【题型】解答题　【知识点】平面几何　【难度】easy
已知：如图, 在四边形 $ABCD$ 中, $AD // BC$, 点 $E$ 是对角线 $AC$ 上一点, $EA = ED$, 且 $\angle DAB = \angle DEC = \angle DCB$。

(1) 求证：四边形 $ABCD$ 是菱形；

(2) 延长 $DE$ 分别交线段 $AB$、$CB$ 的延长线于点 $F$、$G$, 如果 $GB = BC$, 求证：$AD^2 = 2EF \cdot GD$。
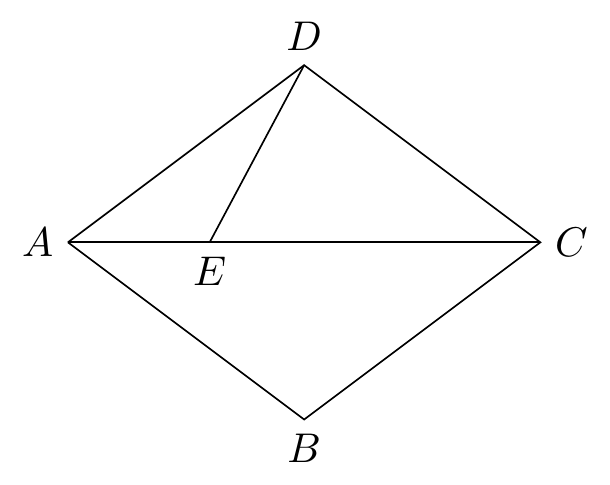
【解答】
解：(1)证明：$\because AD // BC$,

$\therefore \angle DAB + \angle ABC = 180^\circ$, $\angle CAD = \angle ACB$,

$\because \angle DAB = \angle DCB$,

$\therefore \angle DCB + \angle ABC = 180^\circ$,

$\therefore AB // CD$,

$\therefore$ 四边形 $ABCD$ 是平行四边形,

$\because EA = ED$,

$\therefore \angle EDA = \angle EAD$,

$\because \angle DEC = \angle EDA + \angle EAD = 2\angle EAD$,

$\because \angle DAB = \angle DEC$,

$\therefore \angle DAB = 2\angle EAD$,

$\therefore \angle CAB = \angle EAD = \angle ACB$,

$\therefore AB = CB$,

$\therefore$ 四边形 $ABCD$ 是菱形；

(2)证明：根据题意作图如下,

$\because$ 四边形 $ABCD$ 是菱形,

$\therefore AB = AD = BC = CD$,

$\because AD = BC$, $GB = BC$,

$\therefore AD = GB$,

$\because AD // GB$,

$\therefore \triangle ADF \sim \triangle BGF$,

$\therefore \frac{AF}{BF} = \frac{AD}{GB} = 1$,

$\therefore AF = BF = \frac{1}{2}AB = \frac{1}{2}CD$,

$\because AF // CD$,

$\therefore \triangle AEF \sim \triangle CED$,

$\therefore \frac{EF}{ED} = \frac{AF}{CD} = \frac{1}{2}$,

$\therefore ED = 2EF$,

$\because \angle ECD = \angle EAD$, $\angle G = \angle EDA$, 且 $\angle EAD = \angle EDA$,

$\therefore \angle ECD = \angle G$,

$\because \angle EDC = \angle CDG$,

$\therefore \triangle EDC \sim \triangle CDG$,

$\therefore \frac{CD}{DG} = \frac{ED}{CD}$,

$\therefore \frac{AD}{GD} = \frac{2EF}{AD}$,

$\therefore AD^2 = 2EF \cdot GD$。
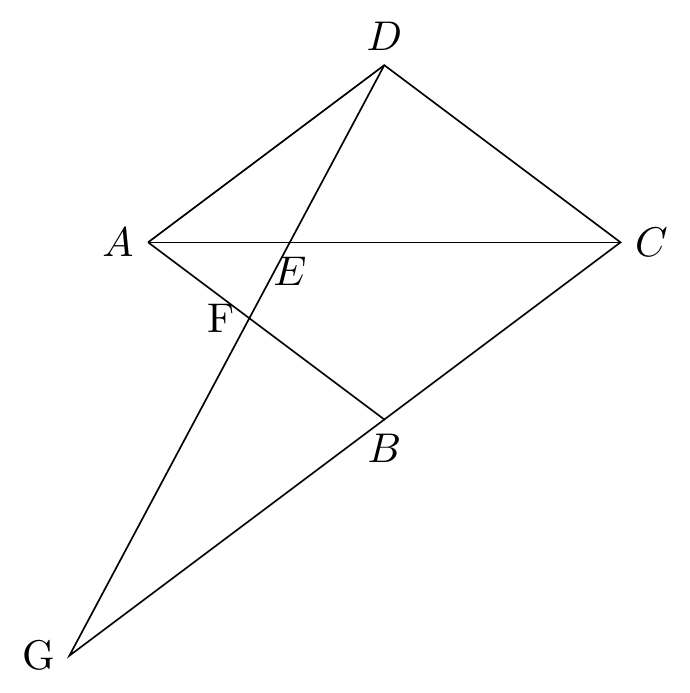